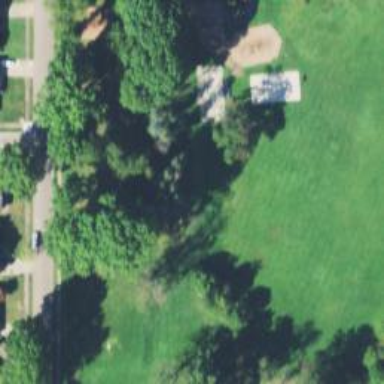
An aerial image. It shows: Park.